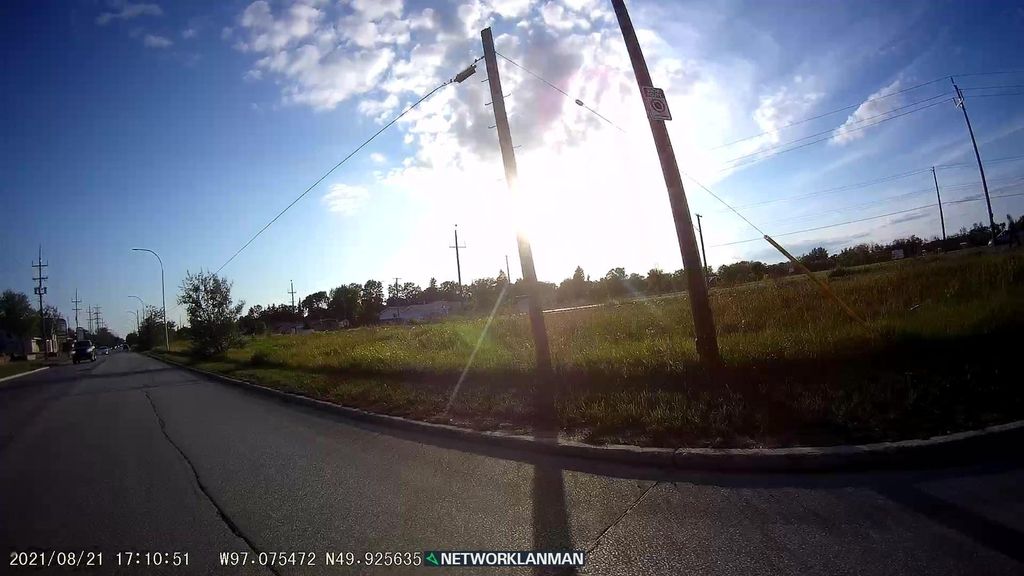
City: winnipeg